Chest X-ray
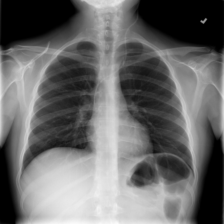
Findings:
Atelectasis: negative
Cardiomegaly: negative
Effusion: negative
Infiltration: negative
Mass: negative
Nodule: negative
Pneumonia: negative
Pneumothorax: negative
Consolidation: negative
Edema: negative
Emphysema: negative
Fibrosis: negative
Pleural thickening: negative
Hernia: negative